Interaction volume radius: 10 \u00c5
Interaction volume height: 40 \u00c5
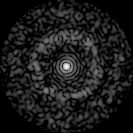
Disorder parameter: 0.8324